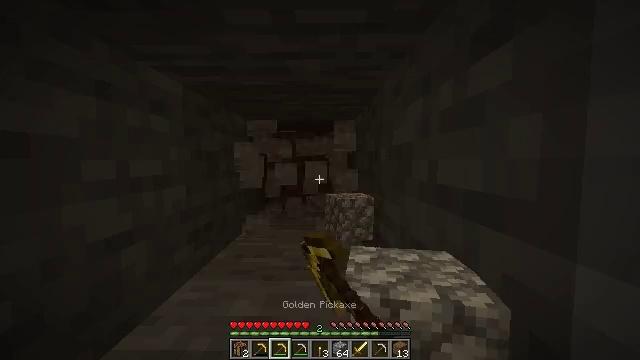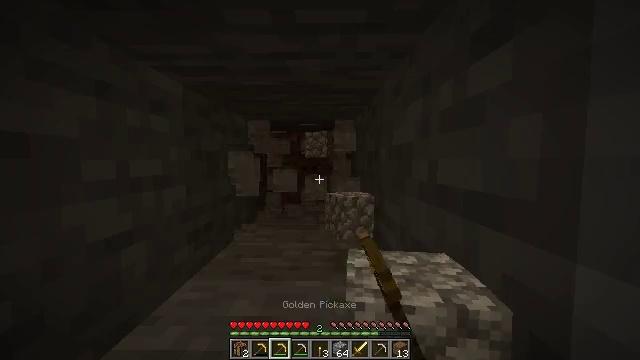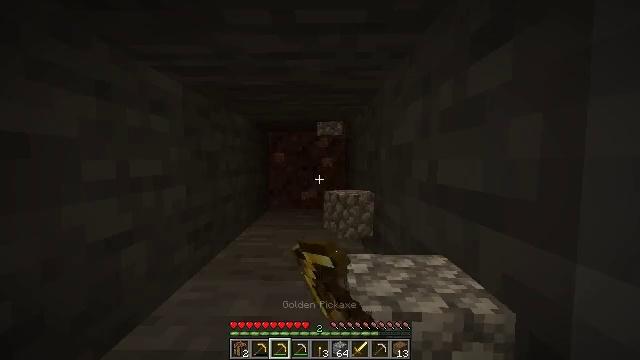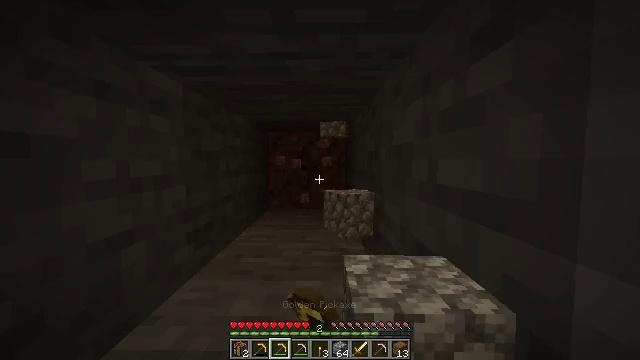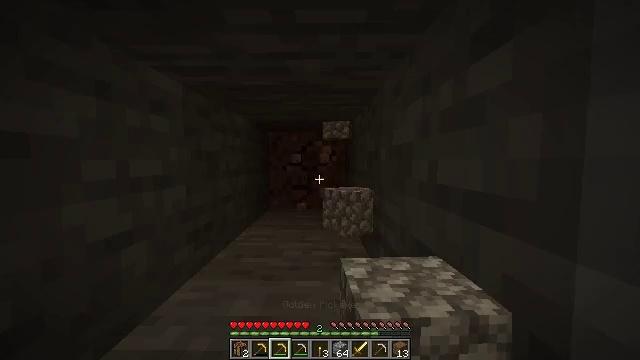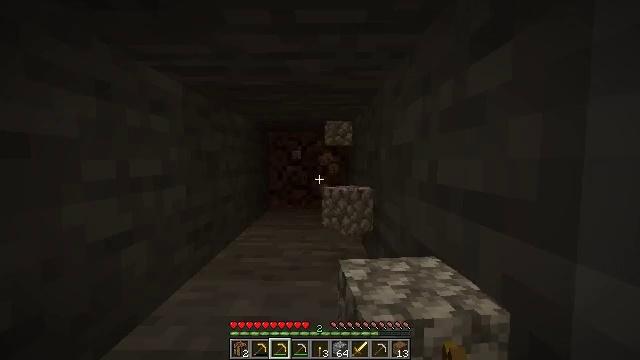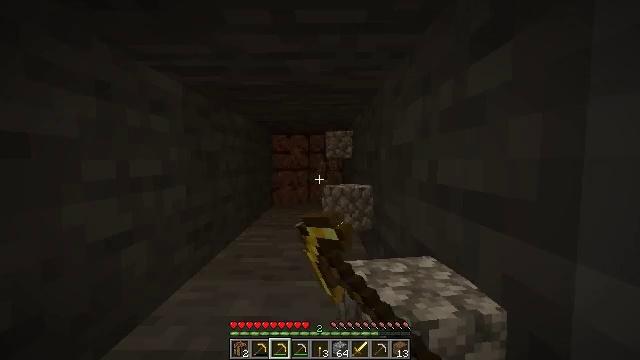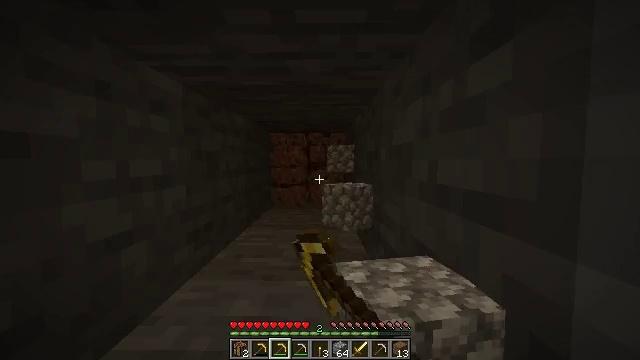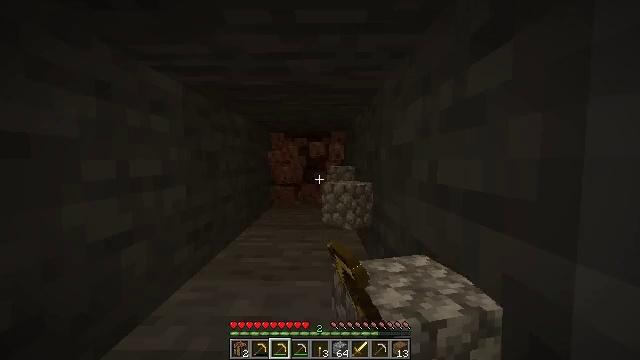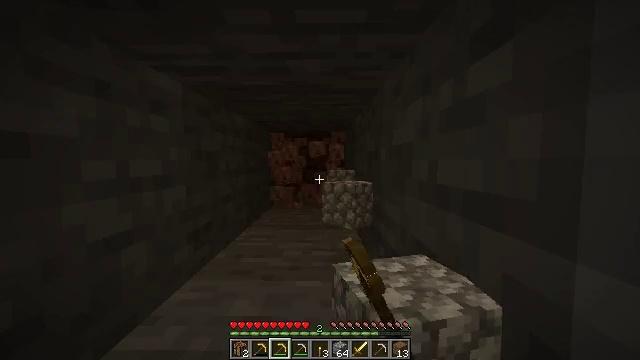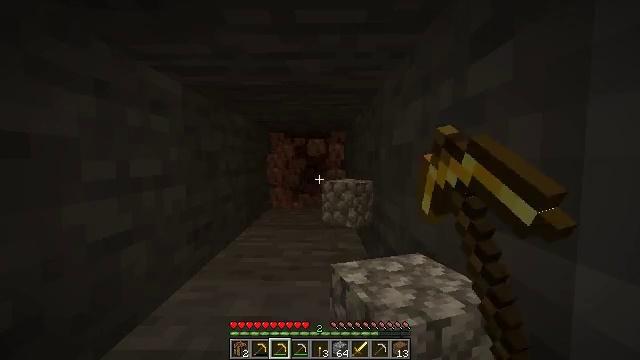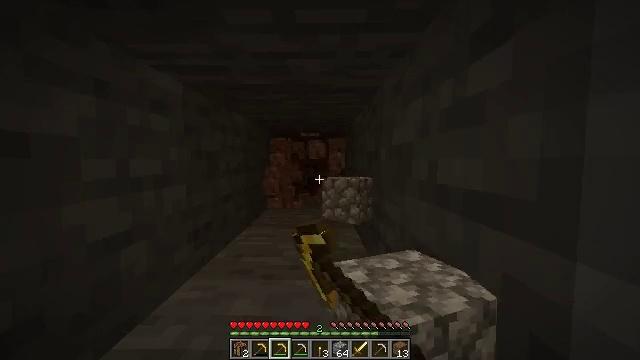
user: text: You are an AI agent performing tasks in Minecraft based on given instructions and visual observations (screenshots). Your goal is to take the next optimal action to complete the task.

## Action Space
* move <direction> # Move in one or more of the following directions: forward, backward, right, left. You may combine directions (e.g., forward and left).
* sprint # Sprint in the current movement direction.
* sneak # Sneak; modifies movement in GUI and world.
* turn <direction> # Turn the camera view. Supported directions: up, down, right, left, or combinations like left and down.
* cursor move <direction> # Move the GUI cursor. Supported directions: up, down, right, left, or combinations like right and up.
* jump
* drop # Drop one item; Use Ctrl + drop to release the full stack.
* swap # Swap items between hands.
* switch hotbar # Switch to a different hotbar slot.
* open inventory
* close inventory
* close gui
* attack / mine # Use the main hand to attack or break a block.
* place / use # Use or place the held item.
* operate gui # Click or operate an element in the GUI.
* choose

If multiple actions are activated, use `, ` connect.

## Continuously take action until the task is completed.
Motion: motion action
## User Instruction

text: Collect granite for building materials.
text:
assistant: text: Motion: attack / mine
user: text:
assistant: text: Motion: attack / mine
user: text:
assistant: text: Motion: attack / mine
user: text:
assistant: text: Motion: attack / mine
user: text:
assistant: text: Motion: attack / mine
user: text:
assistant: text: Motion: attack / mine
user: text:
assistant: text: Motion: attack / mine
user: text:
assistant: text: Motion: attack / mine
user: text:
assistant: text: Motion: attack / mine
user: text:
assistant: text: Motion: attack / mine
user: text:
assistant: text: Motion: attack / mine
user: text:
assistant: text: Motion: attack / mine